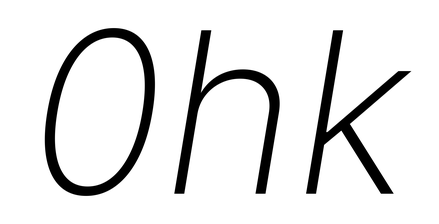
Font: Inter-Italic_ExtraLight_Italic